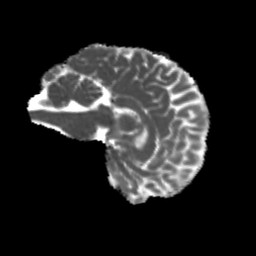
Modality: MD
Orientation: sagittal
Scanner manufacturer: siemens
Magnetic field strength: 3 T
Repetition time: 4 s
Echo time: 0.0594 s